Brain MRI, FLAIR slice (ischemic stroke SISS case)
Modalities acquired: T1|T2|DWI|FLAIR
Volume shape: 230x230x154 voxels, spacing: 1x1x1 mm
Slice 90 of 154
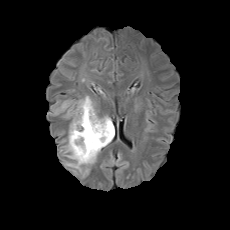
Lesion size: 86603 voxels